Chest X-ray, AP view. Patient: 34 years old, sex M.
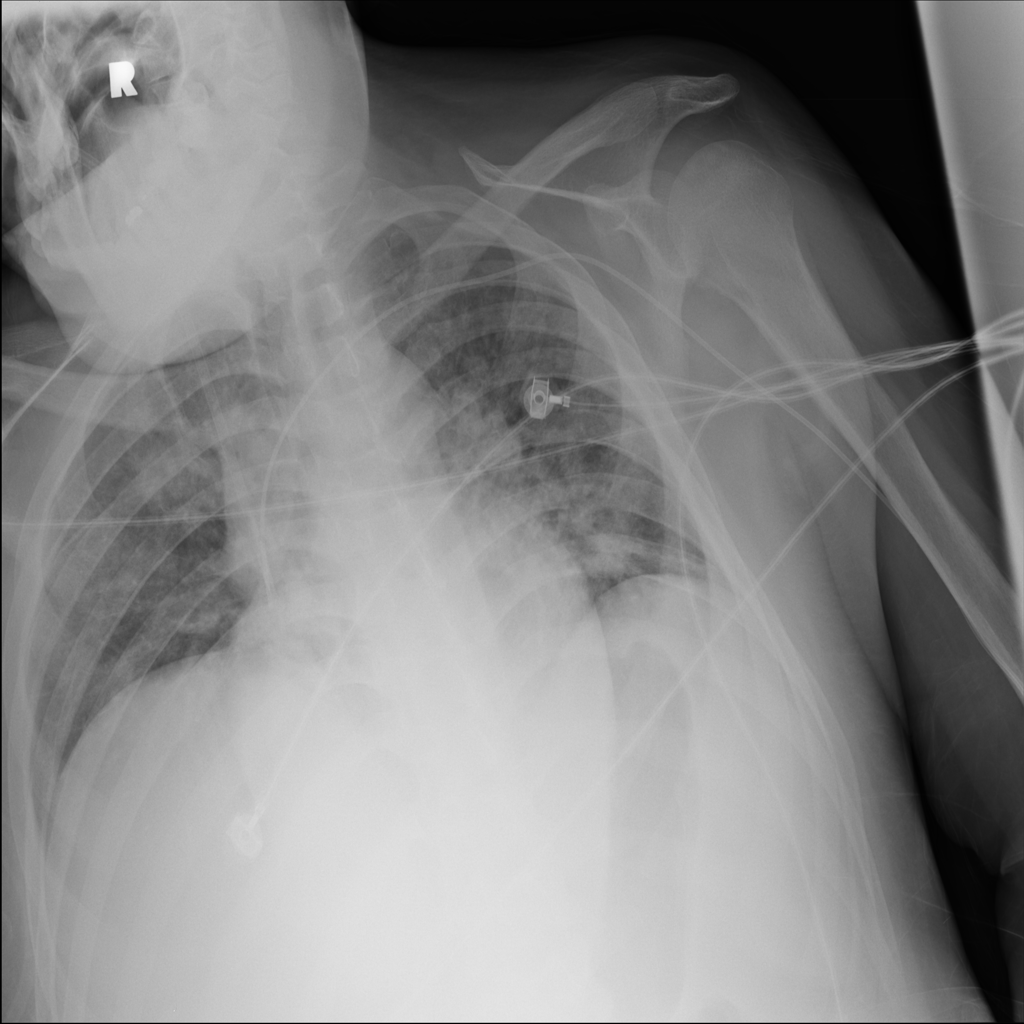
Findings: No Finding